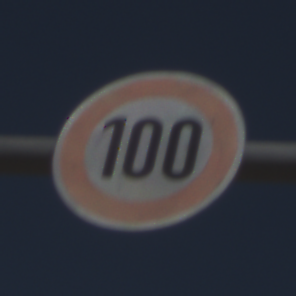
Verkehrszeichen: Geschwindigkeit100
Umgebung: Outdoor, RoadRail
Tageszeit: Midday
Wetter: Clear
Licht: Natural
Jahreszeit: Summer
Kontrast: HighContrast